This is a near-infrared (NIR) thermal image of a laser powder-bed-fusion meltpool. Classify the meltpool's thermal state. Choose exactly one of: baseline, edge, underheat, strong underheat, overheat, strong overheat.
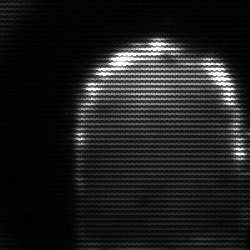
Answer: baseline